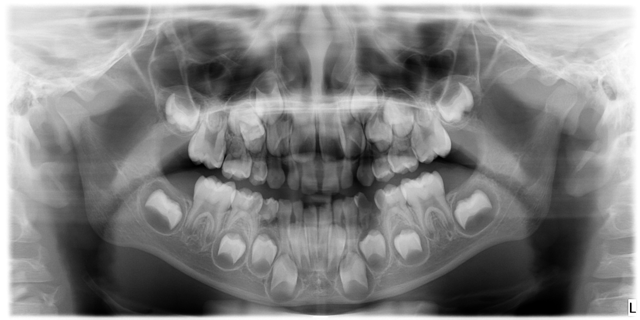
child